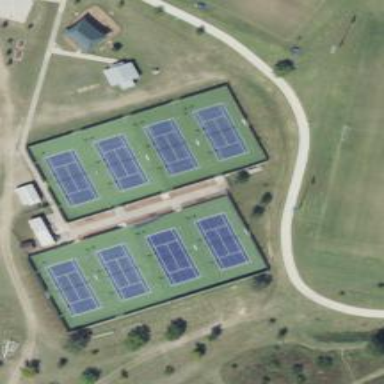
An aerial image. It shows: Tennis court on the leisure land pitch.